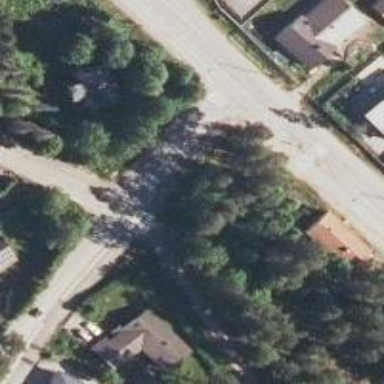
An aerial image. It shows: Cycleway.